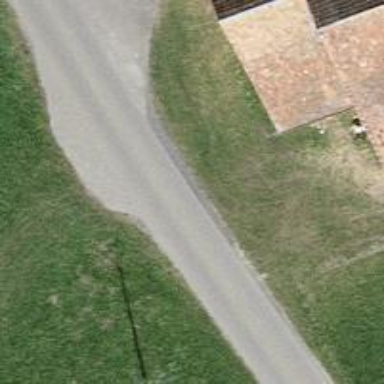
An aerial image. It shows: Passing place on the road.